Question: I've been using CSS3 multi-column for a few Wordpress sites now and one thing that I find excepteble but still something I want to know how to fix is that if I put a list(with sub items) in the collumns that it won't keep the structure of the list
To make myself clear this is the HTML:
'''
<div>
<ul>
<li>
List-item
<ul>
<li>Sub-list-item</li>
<li>Sub-list-item</li>
</ul>
</li>
<li>
List-item
<ul>
<li>Sub-list-item</li>
<li>Sub-list-item</li>
</ul
</li>
</ul>
</div>
'''
And the CSS would be:
'''
div{
-webkit-column-count:3;
-moz-column-count:3;
-ms-column-count:3;
-o-column-count:3;
column-count:3;
-webkit-column-gap:15px;
-moz-column-gap:15px;
-ms-column-gap:15px;
-o-column-gap:15px;
column-gap:15px;
columns:3;
}
'''
And this is what you get:

This is nice because it makes it possible in Wordpress to show menu's like this.
But one thing that bugs me is that it places the Sub-list-items in the next column while the parent of that item is in the previous column.
Is this fixable?
Before anyone says: why don't you just make multiple lists and make your own columns(this was the suggestion when I asked the question how to do this) this is for a dynamic Wordpress menu so I have no controll over how many items are in the menu.
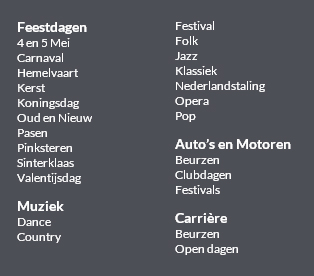
Answer: Making your parent '<li>' 'display: inline-block;' seems to "fix" this:
<URL>
'''
ul {
list-style: none;
margin:0;
padding:0;
}
ul > li {
display: inline-block;
width: 100%;
}
ul > li > ul >li {
color: red;
}
div {
-webkit-column-count:3;
-moz-column-count:3;
-ms-column-count:3;
-o-column-count:3;
column-count:3;
-webkit-column-gap:15px;
-moz-column-gap:15px;
-ms-column-gap:15px;
-o-column-gap:15px;
column-gap:15px;
columns:3;
}
'''
'''
<div>
<ul>
<li>List-item
<ul>
<li>Sub-list-item</li>
<li>Sub-list-item</li>
</ul>
</li>
<li>List-item
<ul>
<li>Sub-list-item</li>
<li>Sub-list-item</li>
<li>Sub-list-item</li>
<li>Sub-list-item</li>
</ul>
</li>
<li>List-item
<ul>
<li>Sub-list-item</li>
<li>Sub-list-item</li>
<li>Sub-list-item</li>
<li>Sub-list-item</li>
</ul>
</li>
</ul>
</div>
'''